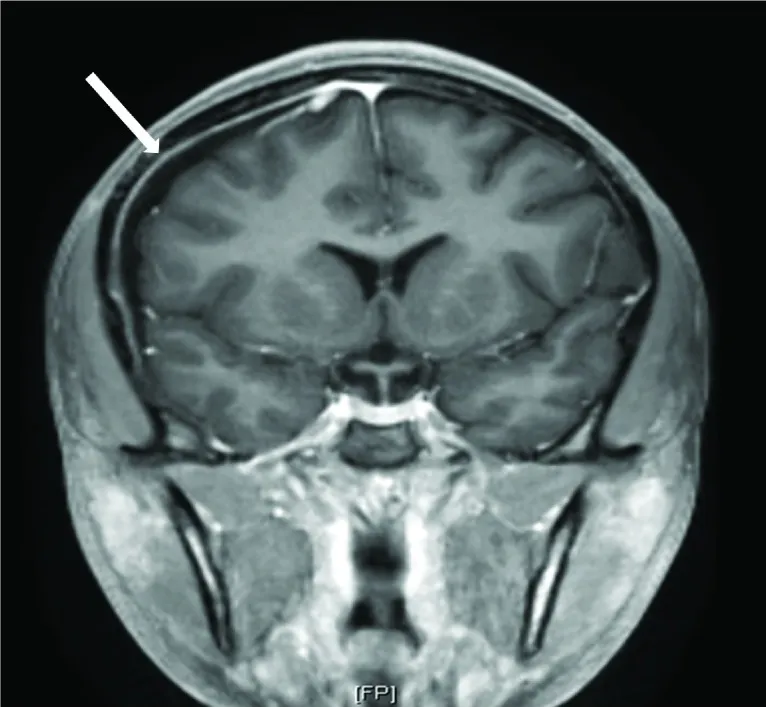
Coronal view of MRI brain post-contrast showing extra-axial collection with the arrow indicating dural enhancement.
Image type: radiology (mri)